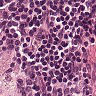
Metastatic tissue present: no